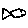
Label: fish